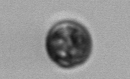
Label: Dinophyceae